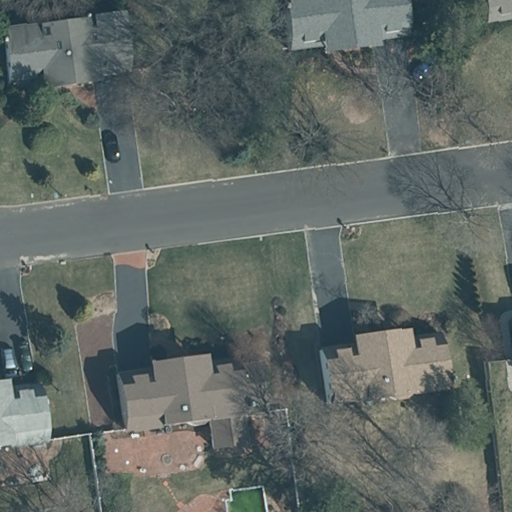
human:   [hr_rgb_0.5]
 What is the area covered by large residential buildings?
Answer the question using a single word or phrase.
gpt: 0m2

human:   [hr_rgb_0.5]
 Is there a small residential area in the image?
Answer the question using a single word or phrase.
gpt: no

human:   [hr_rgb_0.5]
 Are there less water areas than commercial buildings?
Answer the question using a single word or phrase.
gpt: no

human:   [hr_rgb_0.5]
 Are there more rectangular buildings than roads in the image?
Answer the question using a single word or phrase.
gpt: yes

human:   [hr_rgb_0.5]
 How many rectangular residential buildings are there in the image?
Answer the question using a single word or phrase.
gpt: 2

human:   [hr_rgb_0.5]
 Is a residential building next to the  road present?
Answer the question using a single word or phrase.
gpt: yes

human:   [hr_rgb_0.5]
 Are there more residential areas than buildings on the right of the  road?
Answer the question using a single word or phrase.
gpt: no

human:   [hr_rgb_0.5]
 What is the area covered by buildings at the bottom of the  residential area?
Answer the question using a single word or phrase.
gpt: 0m2

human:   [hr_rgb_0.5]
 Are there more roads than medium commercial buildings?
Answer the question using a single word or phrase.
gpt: yes

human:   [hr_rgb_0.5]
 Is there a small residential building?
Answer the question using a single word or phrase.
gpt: yes

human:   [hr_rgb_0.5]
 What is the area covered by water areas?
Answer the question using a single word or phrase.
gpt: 0m2

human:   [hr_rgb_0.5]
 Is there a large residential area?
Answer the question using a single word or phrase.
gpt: yes

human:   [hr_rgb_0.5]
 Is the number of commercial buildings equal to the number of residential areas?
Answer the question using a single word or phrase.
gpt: no

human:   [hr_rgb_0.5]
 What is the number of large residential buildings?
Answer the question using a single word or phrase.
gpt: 0

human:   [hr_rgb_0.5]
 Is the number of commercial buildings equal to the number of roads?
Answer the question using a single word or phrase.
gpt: no

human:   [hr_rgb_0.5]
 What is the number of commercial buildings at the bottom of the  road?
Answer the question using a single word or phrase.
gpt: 0

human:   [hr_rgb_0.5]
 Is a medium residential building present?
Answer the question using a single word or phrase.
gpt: yes

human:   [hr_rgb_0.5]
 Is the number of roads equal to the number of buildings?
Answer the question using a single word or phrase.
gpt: no

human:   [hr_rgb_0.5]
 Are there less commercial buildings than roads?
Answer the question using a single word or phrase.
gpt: yes

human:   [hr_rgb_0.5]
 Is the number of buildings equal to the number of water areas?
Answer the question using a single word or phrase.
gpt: no

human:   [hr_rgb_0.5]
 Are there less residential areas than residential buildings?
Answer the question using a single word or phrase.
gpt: yes

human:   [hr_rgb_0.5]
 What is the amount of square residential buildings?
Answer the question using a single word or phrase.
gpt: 0

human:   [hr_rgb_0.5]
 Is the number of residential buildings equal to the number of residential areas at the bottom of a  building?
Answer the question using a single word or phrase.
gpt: no

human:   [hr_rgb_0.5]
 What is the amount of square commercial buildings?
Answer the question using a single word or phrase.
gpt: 0

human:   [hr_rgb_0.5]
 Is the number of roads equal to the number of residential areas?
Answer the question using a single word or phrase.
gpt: yes

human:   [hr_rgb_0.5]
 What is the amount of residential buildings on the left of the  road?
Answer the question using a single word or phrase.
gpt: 3

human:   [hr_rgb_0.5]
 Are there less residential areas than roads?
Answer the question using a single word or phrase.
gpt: no

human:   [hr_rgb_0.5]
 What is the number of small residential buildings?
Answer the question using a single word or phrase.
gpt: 1

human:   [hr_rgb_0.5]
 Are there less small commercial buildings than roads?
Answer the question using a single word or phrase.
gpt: yes

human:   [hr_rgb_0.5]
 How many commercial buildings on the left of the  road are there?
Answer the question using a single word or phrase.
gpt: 0

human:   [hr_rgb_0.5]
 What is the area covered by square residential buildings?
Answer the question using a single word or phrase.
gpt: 0m2

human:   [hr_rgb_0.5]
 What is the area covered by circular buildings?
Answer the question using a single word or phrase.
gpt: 0m2

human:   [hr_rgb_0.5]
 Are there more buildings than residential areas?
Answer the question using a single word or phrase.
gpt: yes

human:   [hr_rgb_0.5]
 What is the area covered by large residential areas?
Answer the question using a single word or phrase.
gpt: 10639m2

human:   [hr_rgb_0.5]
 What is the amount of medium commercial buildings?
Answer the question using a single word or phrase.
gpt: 0

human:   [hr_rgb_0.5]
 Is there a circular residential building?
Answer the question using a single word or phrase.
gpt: no